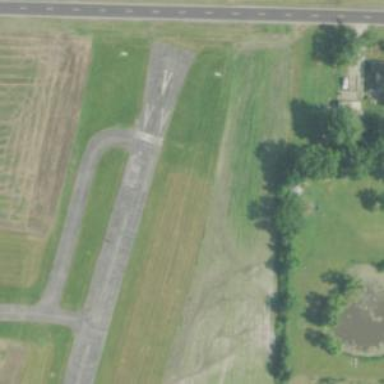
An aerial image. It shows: Displaced threshold runway at the airport.